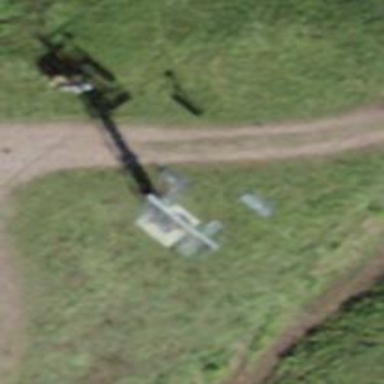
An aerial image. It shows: Chair lift.